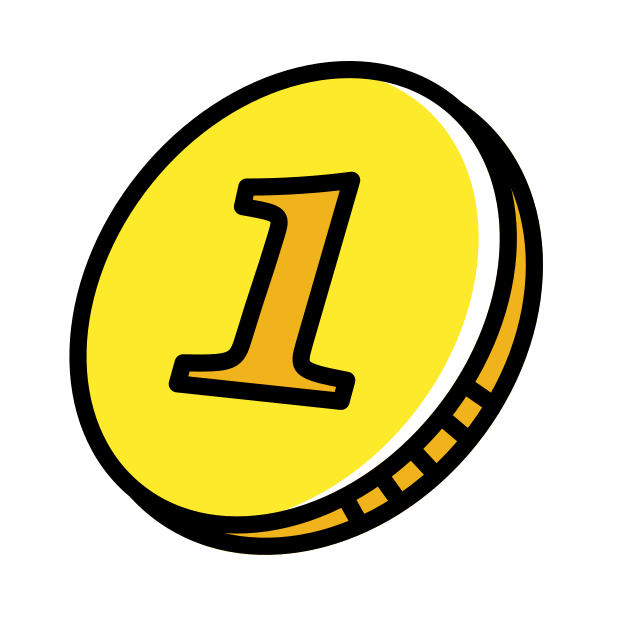
Emoji: 🪙
Name: coin
Unicode: 0x1fa99